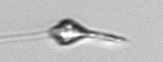
Label: Euglena